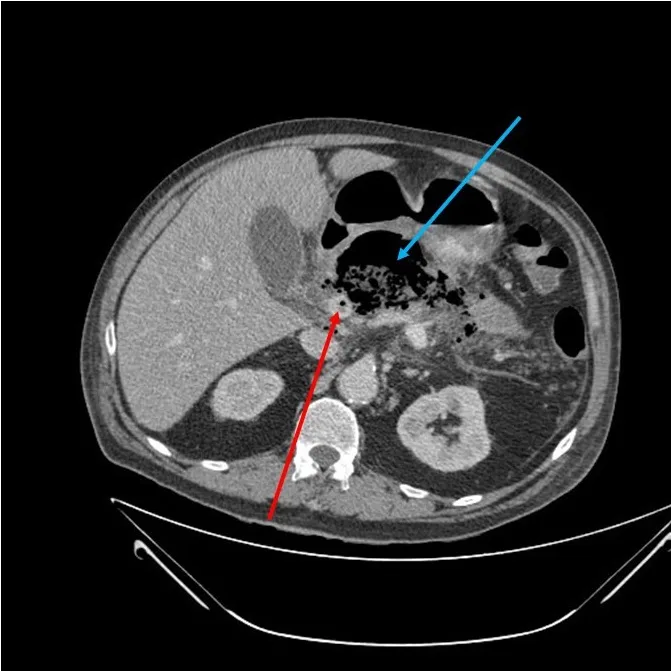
CT scan showing gas collection (blue arrow) and a thrombus inside the portal vein (red arrow). These findings characterize emphysematous pancreatitis and phylephlebitis.
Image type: radiology (ct)